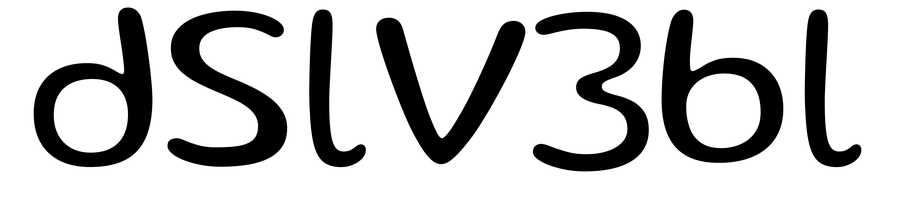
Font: Gluten_Light